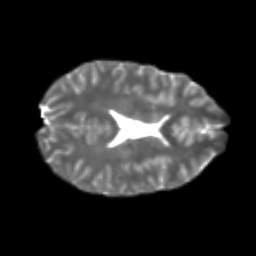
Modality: T2w
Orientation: axial
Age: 25
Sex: female
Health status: healthy
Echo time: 0.074 s